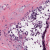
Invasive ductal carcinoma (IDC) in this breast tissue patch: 0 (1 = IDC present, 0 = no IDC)